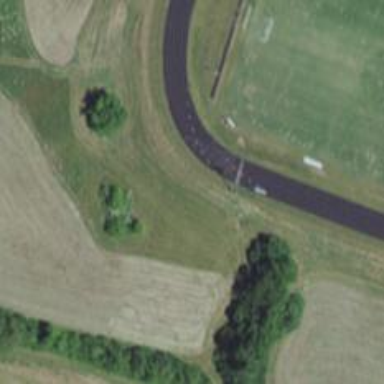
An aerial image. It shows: Track in leisure land.